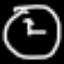
Label: clock